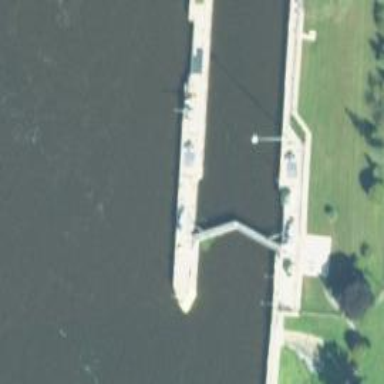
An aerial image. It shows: Lock gate along waterway.